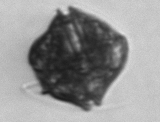
Label: Alexandrium_catenella